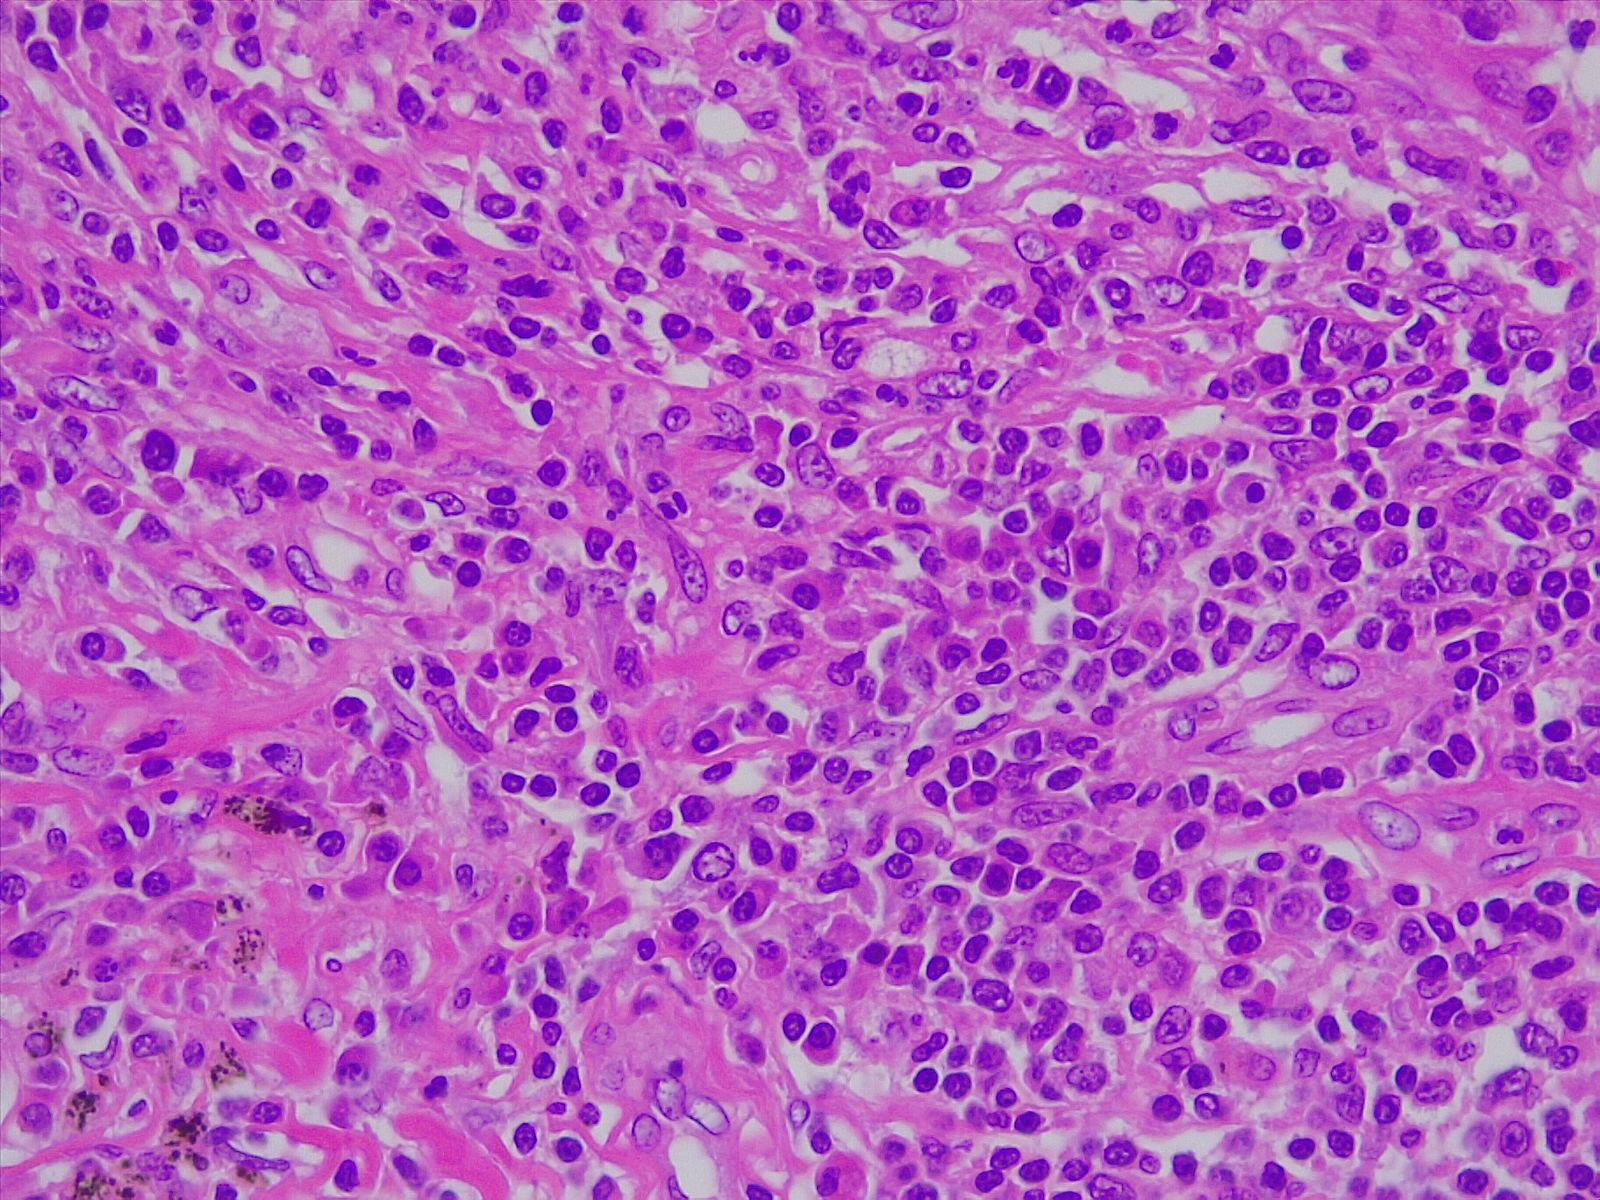
Label: normal lung tissue